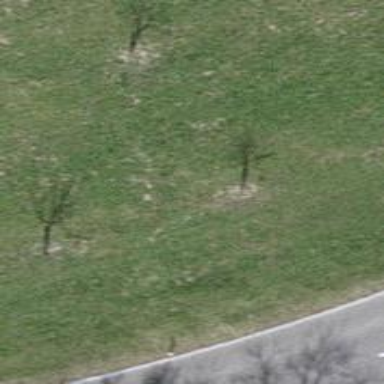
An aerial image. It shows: Urban area featuring tree as natural element.